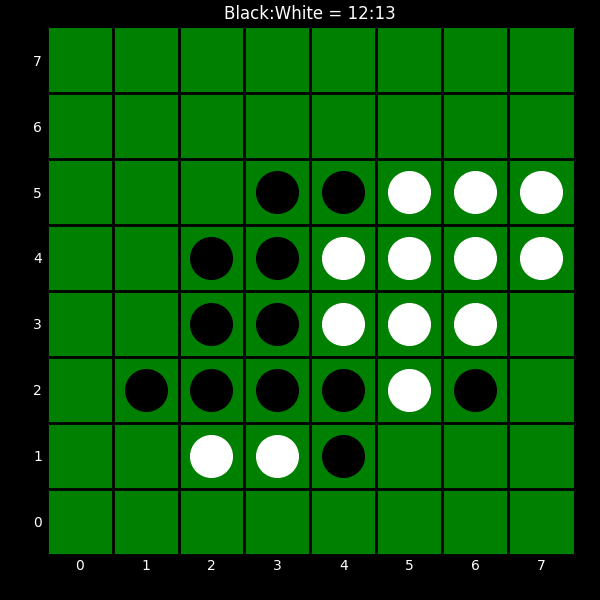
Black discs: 12
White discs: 13